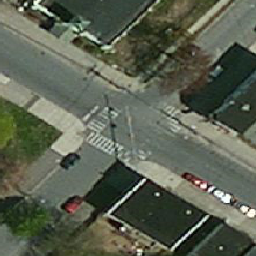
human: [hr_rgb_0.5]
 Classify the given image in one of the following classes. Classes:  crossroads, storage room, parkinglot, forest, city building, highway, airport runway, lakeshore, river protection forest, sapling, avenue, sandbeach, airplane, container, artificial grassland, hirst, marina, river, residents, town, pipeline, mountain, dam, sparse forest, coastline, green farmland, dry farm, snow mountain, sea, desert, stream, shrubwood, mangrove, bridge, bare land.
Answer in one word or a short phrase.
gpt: crossroads